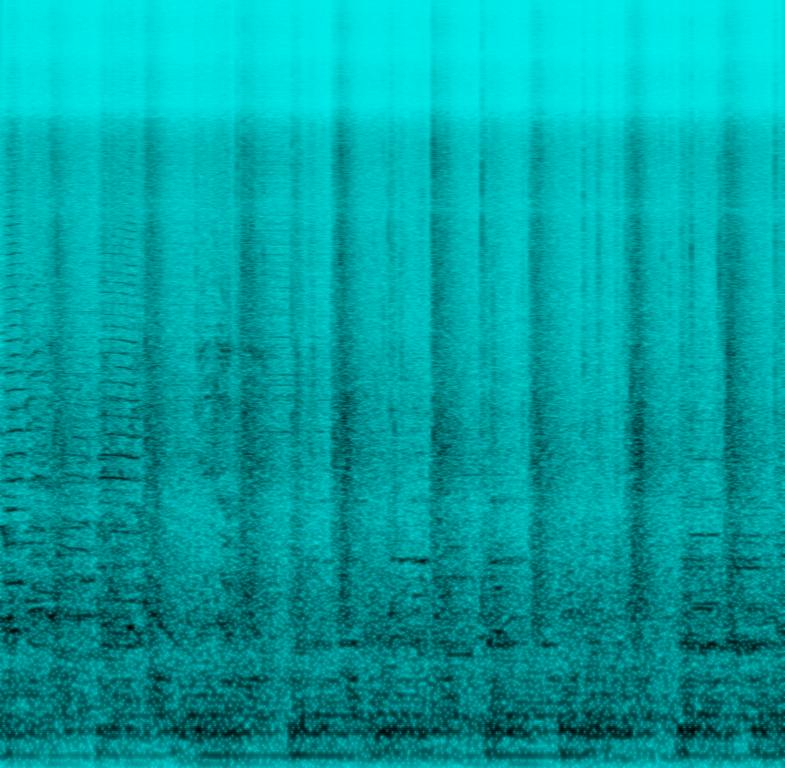
This amateur recording features trumpets playing the main melody. This is accompanied by the bass drum playing one beat on alternate counts and two beats on the remaining alternate counts. Hand claps are played on alternate counts. Other instruments are not audible due to the low audio quality.